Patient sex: F
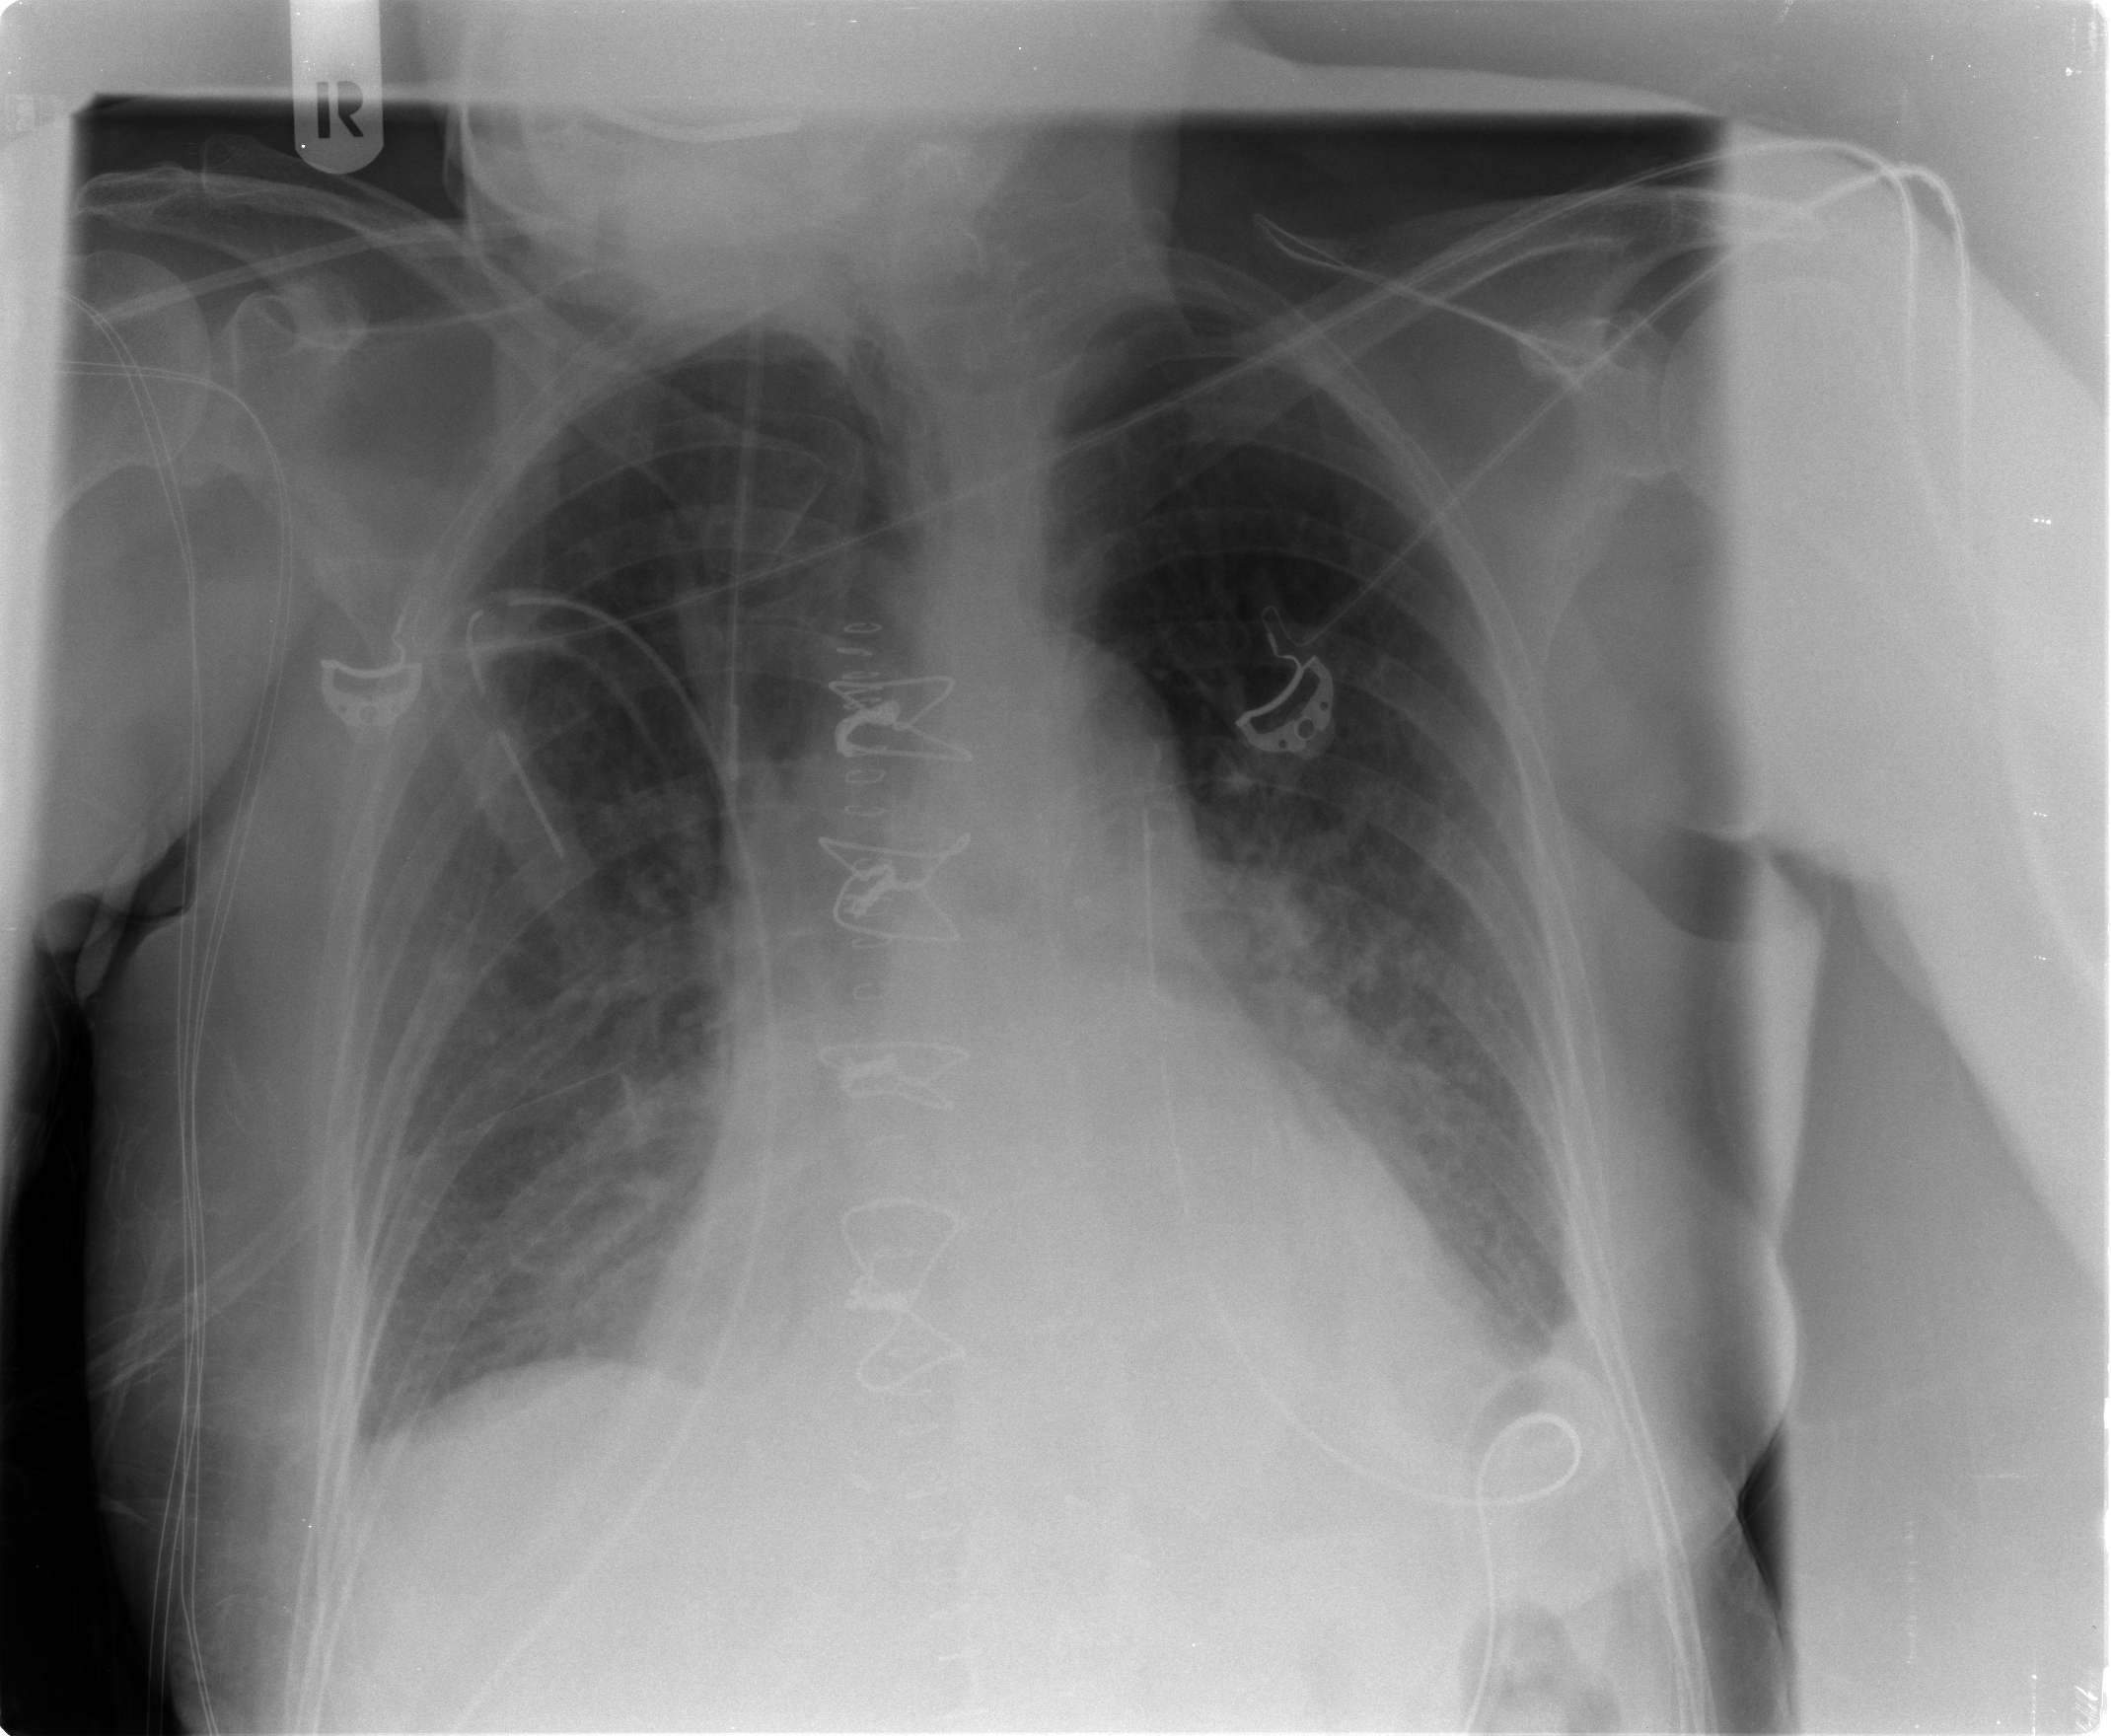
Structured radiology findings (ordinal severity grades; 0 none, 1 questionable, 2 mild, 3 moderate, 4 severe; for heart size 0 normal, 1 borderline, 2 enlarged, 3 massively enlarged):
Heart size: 0
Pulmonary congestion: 2
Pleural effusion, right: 0
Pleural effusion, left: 2
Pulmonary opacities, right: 0
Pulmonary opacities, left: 0
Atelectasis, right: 2
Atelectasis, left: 2